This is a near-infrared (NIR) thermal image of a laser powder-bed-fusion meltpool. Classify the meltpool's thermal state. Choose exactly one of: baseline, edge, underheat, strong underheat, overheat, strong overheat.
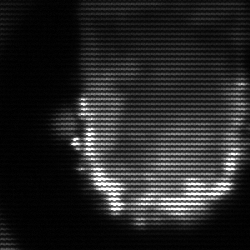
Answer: baseline